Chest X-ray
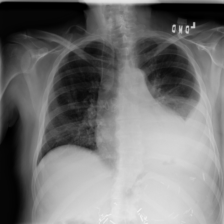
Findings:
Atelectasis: positive
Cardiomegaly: negative
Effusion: positive
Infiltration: positive
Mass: negative
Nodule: negative
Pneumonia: negative
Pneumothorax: negative
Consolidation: negative
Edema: negative
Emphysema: negative
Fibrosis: negative
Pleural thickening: negative
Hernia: negative